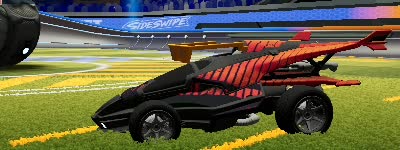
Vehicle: aftershock